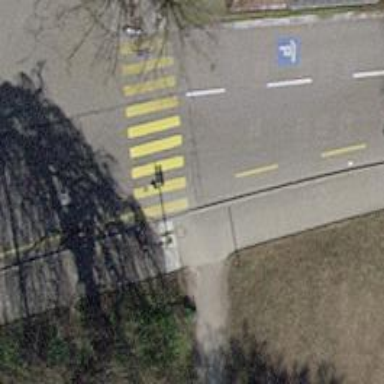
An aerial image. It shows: Crossing with traffic signals.